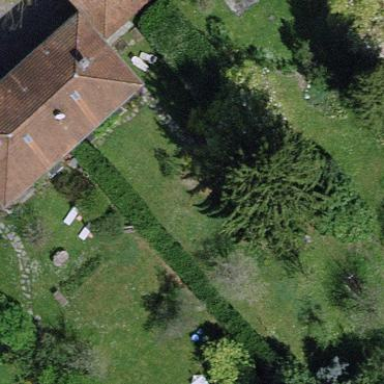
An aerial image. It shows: Garden enclosed by fence.